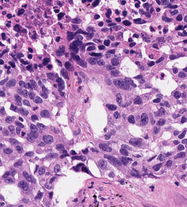
Tumor epithelial tissue: yes
Tumor-associated stroma tissue: yes
Normal tissue: no